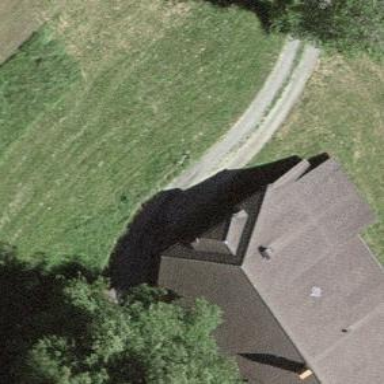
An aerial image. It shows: Farm building.